Interaction volume radius: 5 \u00c5
Interaction volume height: 30 \u00c5
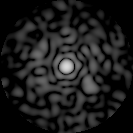
Disorder parameter: 0.8209